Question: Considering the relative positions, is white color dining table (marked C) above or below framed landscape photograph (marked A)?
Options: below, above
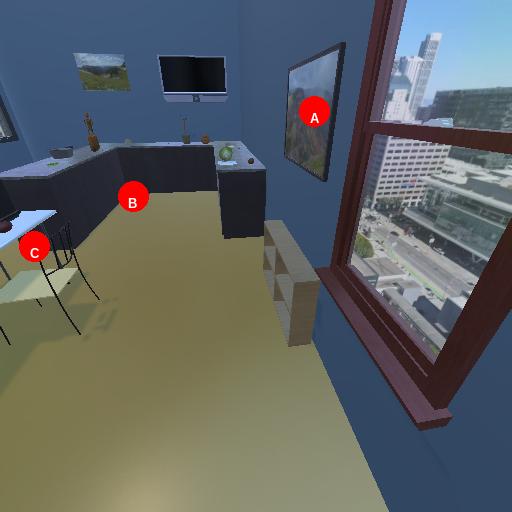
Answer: below